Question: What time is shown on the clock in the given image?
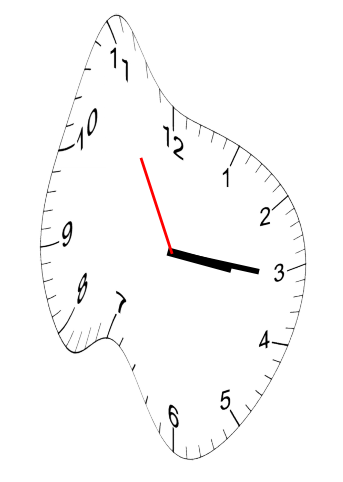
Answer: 03:15:55